Field crop: maize
Growth stage: 2
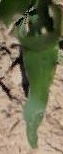
Species: maize